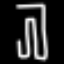
Label: pants